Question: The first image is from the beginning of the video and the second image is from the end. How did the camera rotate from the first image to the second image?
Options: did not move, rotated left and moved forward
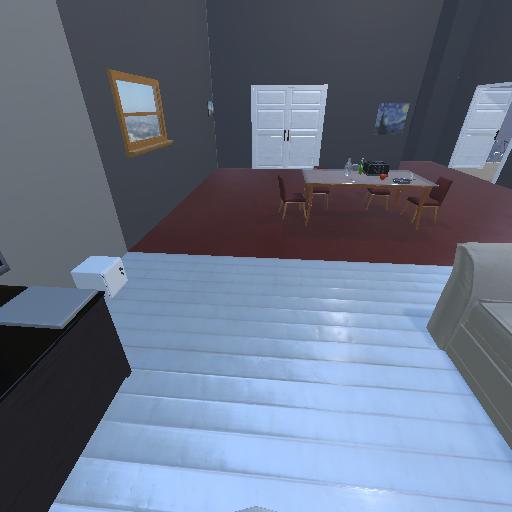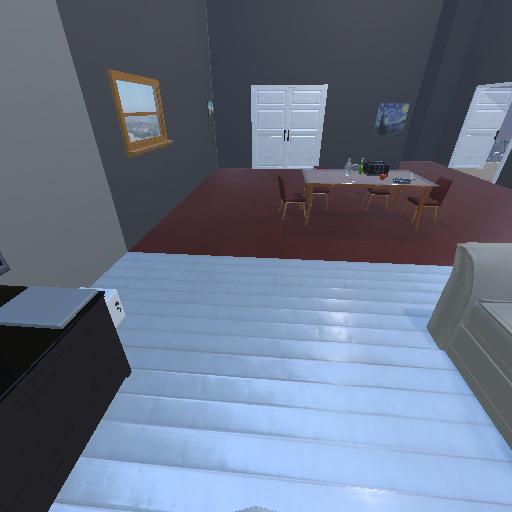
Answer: did not move